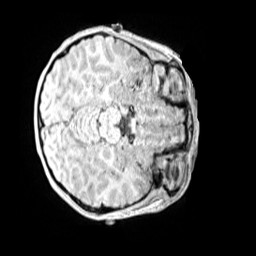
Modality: MP2RAGE
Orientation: axial
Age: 10
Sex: female
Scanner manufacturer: siemens
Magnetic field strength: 3 T
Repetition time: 4 s
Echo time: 0.00299 s